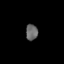
Tissue: lung
Cell type: Others
Senescence score: 0.1847
Nuclear area (px): 189
Mean DAPI intensity: 101.931